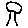
Label: tree